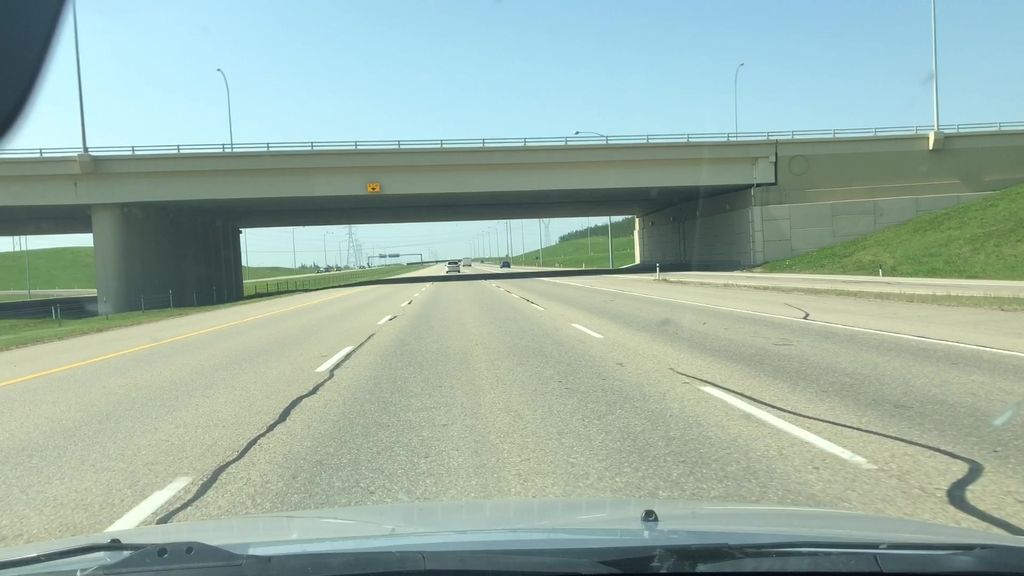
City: edmonton